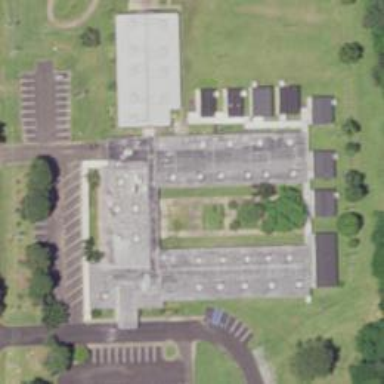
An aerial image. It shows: School.